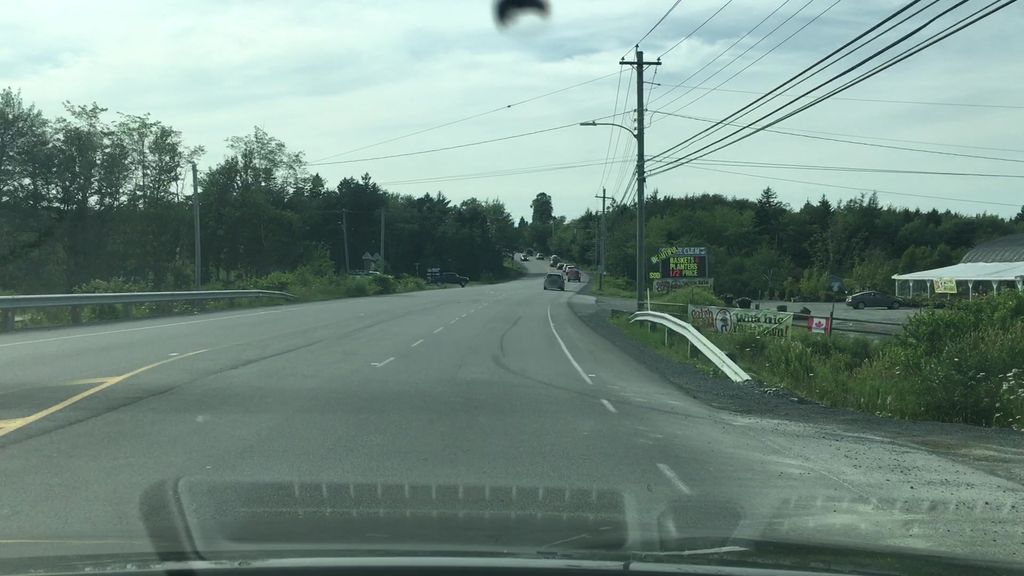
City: halifax